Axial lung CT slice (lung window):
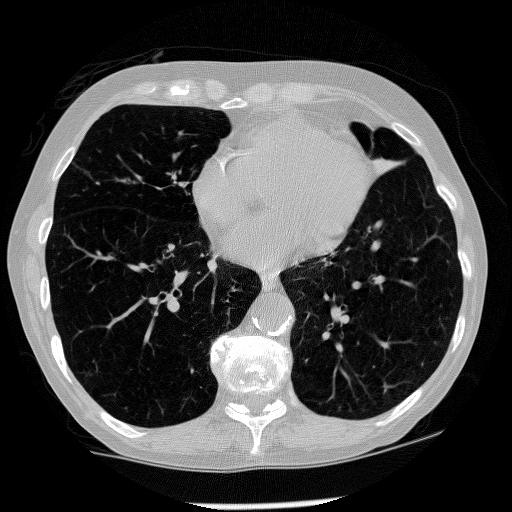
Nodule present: no